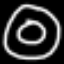
Label: donut